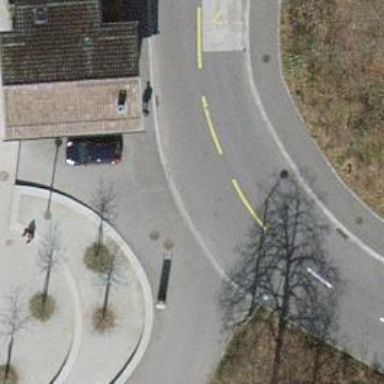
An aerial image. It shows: Asphalt sidewalk along the footway.